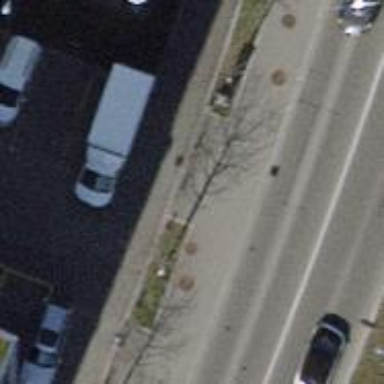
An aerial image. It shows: Bollard.